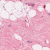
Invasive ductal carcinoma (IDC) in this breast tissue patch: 0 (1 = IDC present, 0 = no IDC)